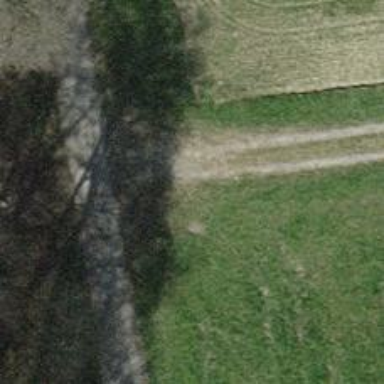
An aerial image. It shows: Track road with grade4 tracktype.